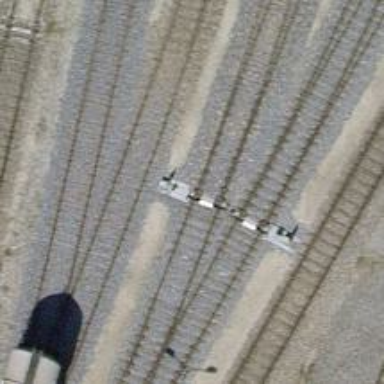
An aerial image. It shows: Railway switch.